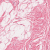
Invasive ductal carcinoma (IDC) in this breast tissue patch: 0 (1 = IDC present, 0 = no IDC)